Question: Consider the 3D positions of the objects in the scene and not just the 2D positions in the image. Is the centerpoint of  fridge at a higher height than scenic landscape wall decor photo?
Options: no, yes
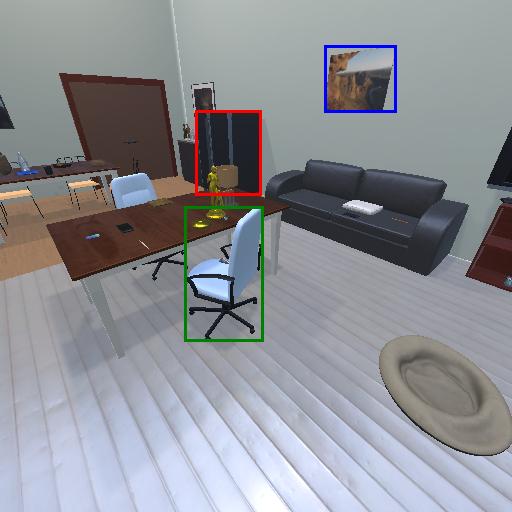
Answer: no